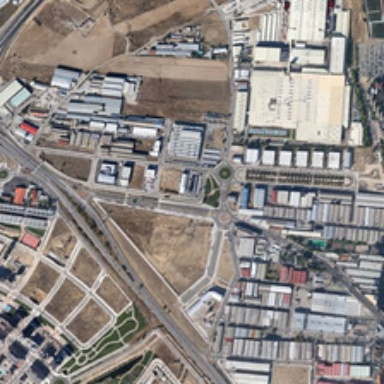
Many buildings are in an industrial area .